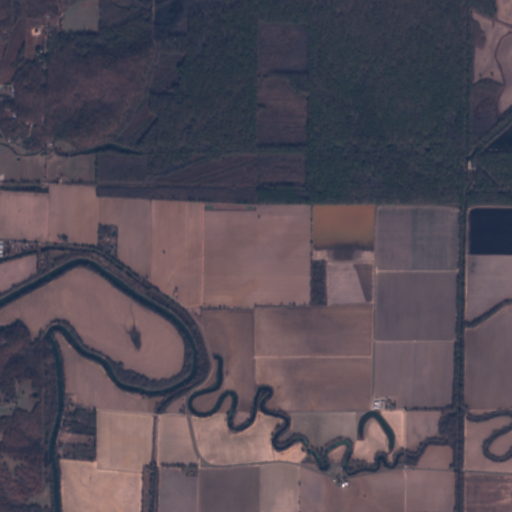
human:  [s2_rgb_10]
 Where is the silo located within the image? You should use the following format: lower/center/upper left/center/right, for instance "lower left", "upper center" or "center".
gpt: The silo is located in the lower right of the image.
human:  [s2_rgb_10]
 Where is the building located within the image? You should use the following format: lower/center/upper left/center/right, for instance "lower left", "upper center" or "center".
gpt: The building is located in the lower right of the image.
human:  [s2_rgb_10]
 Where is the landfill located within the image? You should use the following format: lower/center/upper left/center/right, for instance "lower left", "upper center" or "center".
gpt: There is no landfill in the image.